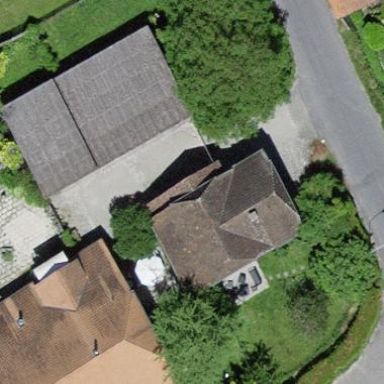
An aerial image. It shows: Garage.